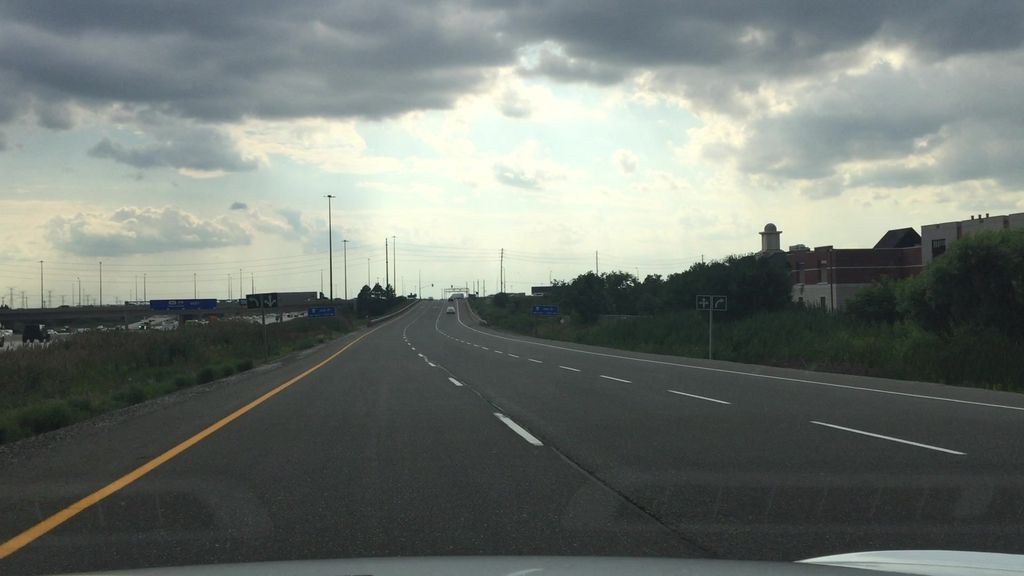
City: toronto